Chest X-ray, PA view. Patient: 59 years old, sex F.
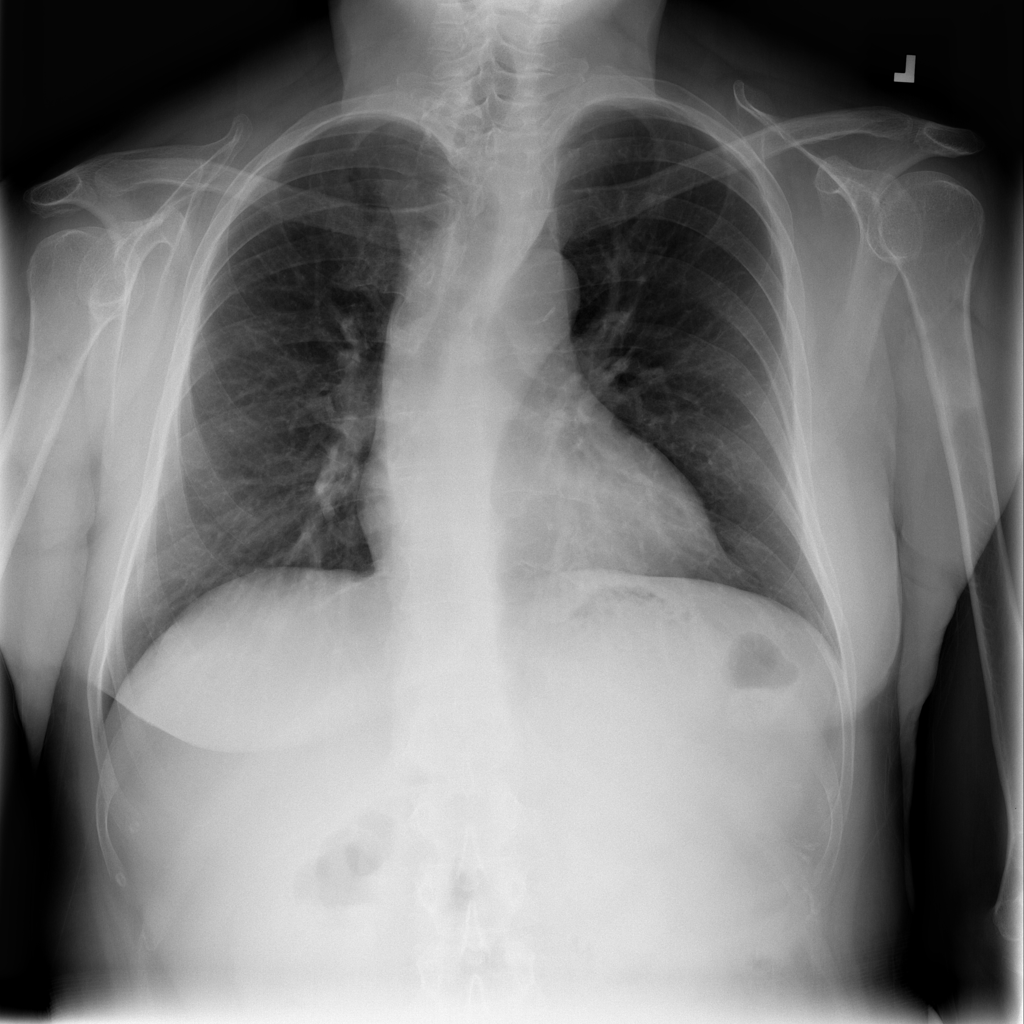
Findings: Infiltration